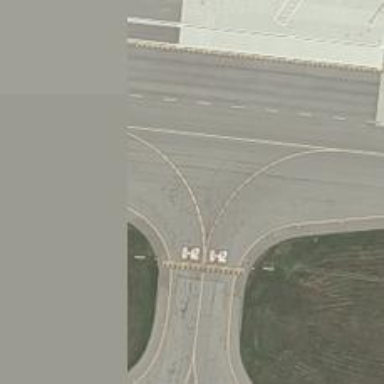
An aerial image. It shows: Image of taxiway at airport.